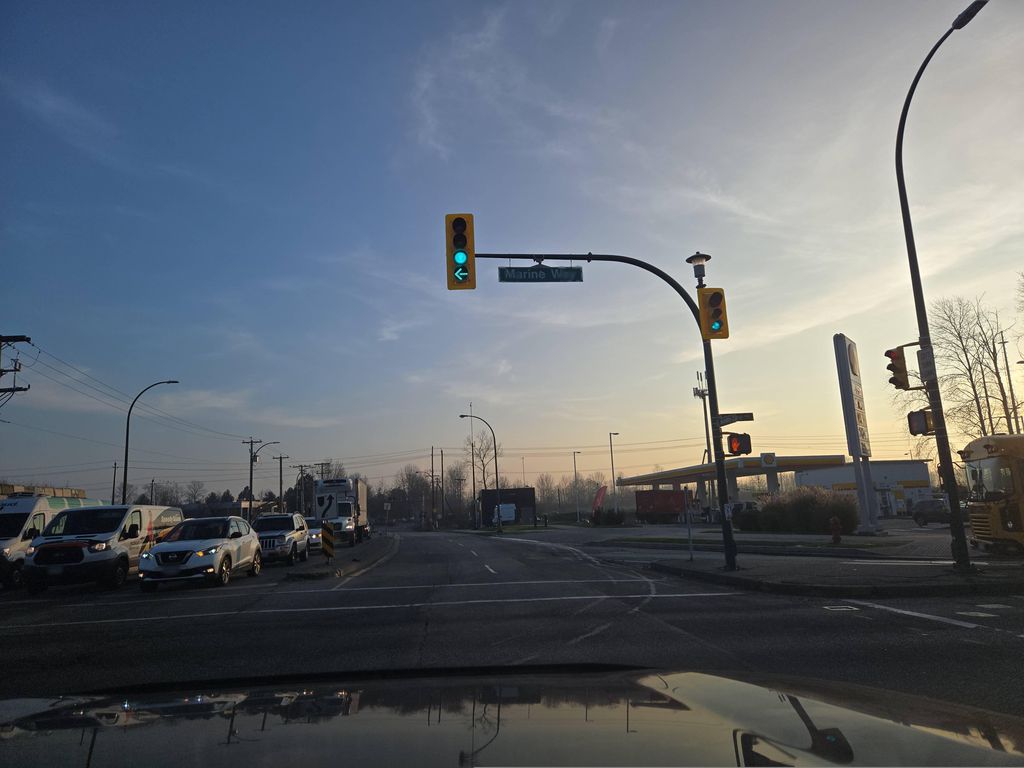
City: vancouver